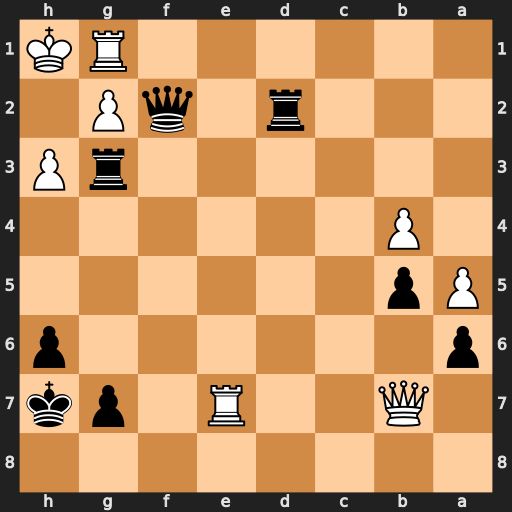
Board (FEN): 8/1Q2R1pk/p6p/Pp6/1P6/6rP/3r1qP1/6RK
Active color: b
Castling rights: -
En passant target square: -
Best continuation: Rxh3+ gxh3 Qh2#